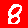
Digit: 8